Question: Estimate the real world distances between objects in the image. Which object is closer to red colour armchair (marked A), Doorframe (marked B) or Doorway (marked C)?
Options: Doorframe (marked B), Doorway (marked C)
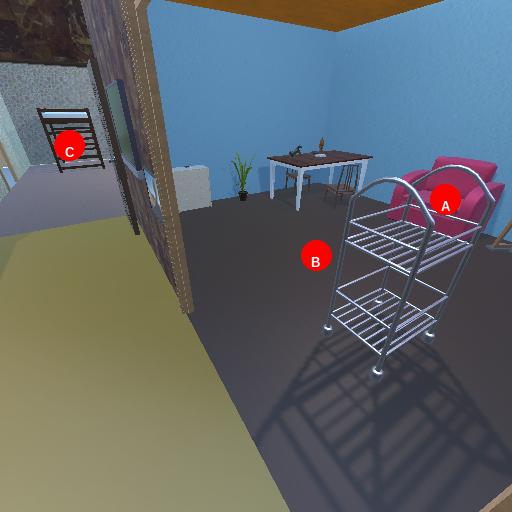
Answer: Doorframe (marked B)